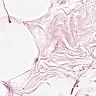
Metastatic tissue present: no